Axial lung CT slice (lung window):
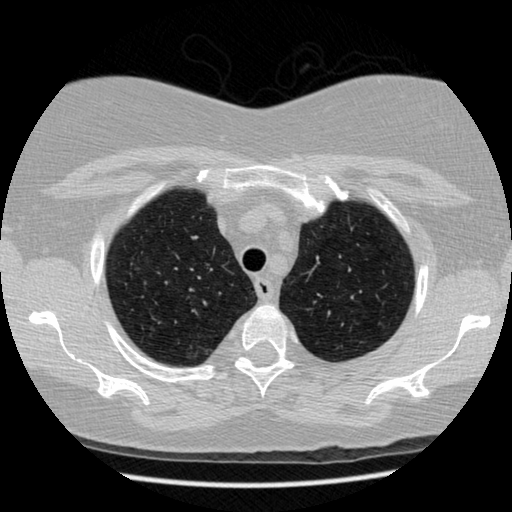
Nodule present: no